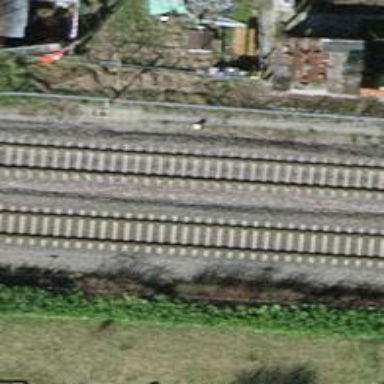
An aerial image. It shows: Single railway track with electrified contact line.